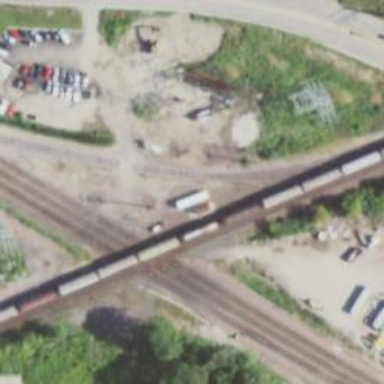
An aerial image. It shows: Railway crossing.